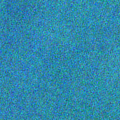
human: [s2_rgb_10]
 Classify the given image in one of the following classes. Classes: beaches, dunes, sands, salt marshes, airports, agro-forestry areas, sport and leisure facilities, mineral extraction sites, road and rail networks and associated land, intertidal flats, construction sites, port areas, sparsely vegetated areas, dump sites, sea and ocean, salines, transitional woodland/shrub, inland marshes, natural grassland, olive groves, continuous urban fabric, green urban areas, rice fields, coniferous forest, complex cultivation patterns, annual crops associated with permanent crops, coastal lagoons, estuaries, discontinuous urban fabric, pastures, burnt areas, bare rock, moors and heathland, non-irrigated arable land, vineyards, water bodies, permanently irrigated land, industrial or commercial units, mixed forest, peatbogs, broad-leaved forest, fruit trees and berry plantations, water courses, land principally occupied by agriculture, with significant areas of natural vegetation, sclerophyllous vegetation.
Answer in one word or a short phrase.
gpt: sea and ocean